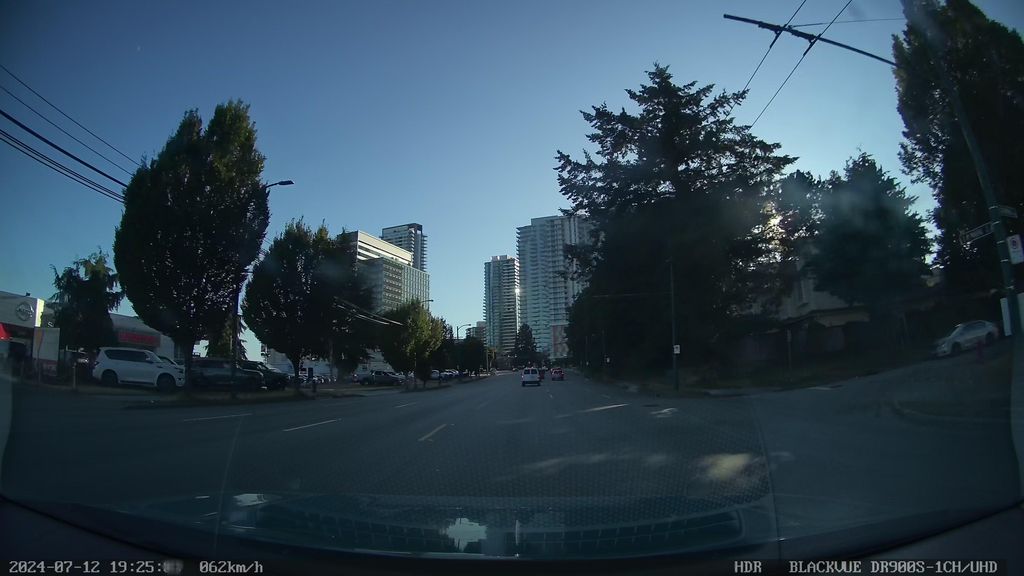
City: vancouver